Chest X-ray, PA view. Patient: 71 years old, sex M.
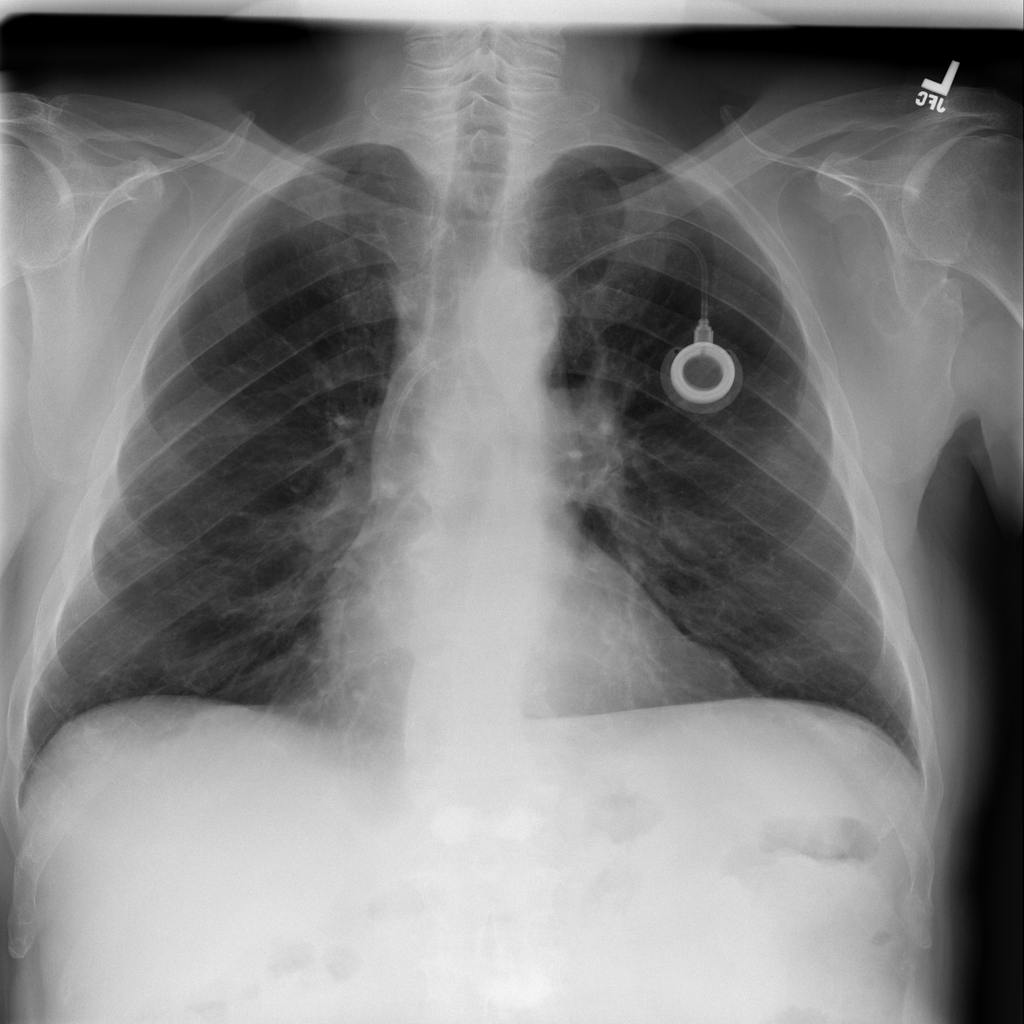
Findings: No Finding